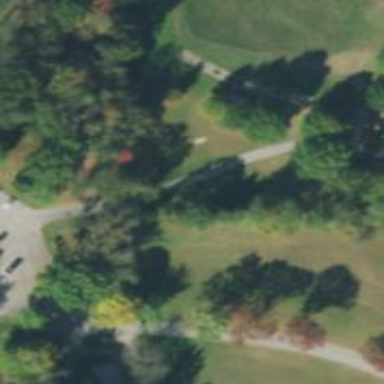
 perfect for leisurely sports activities."